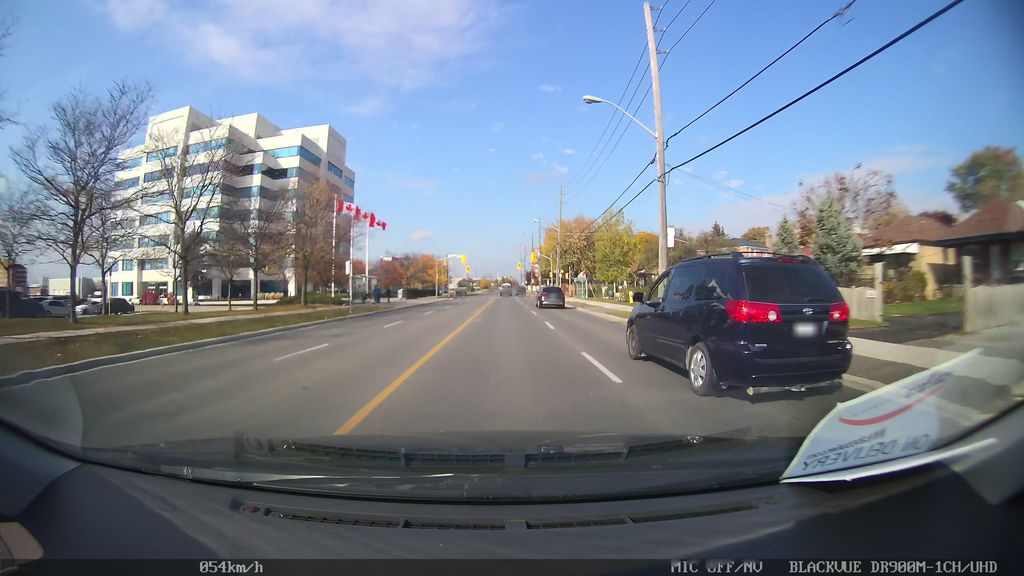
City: toronto